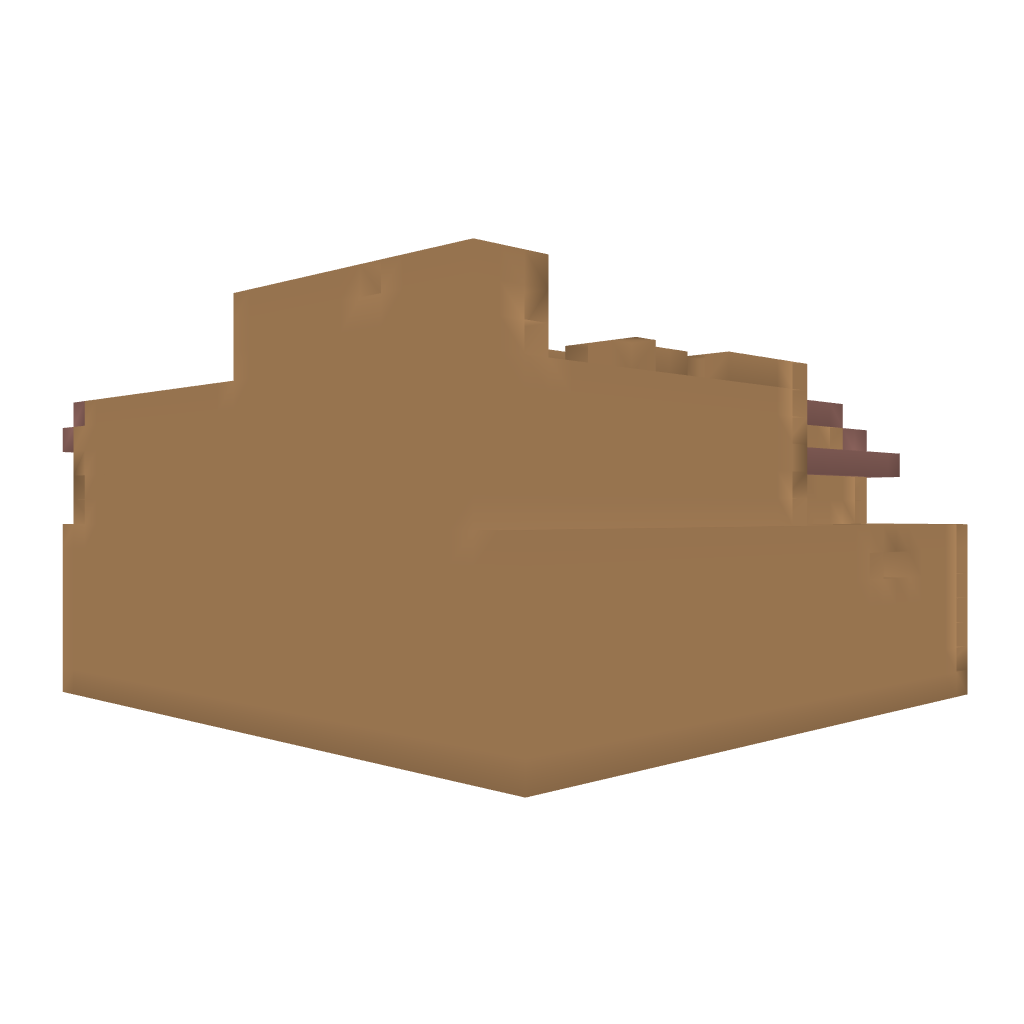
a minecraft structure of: Train Depot/Station bad low quality